Field crop: maize
Growth stage: 1
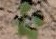
Species: chenopodium